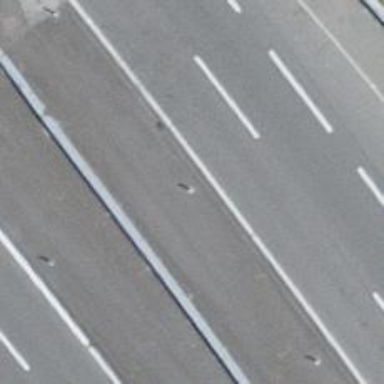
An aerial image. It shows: Bollard barrier.